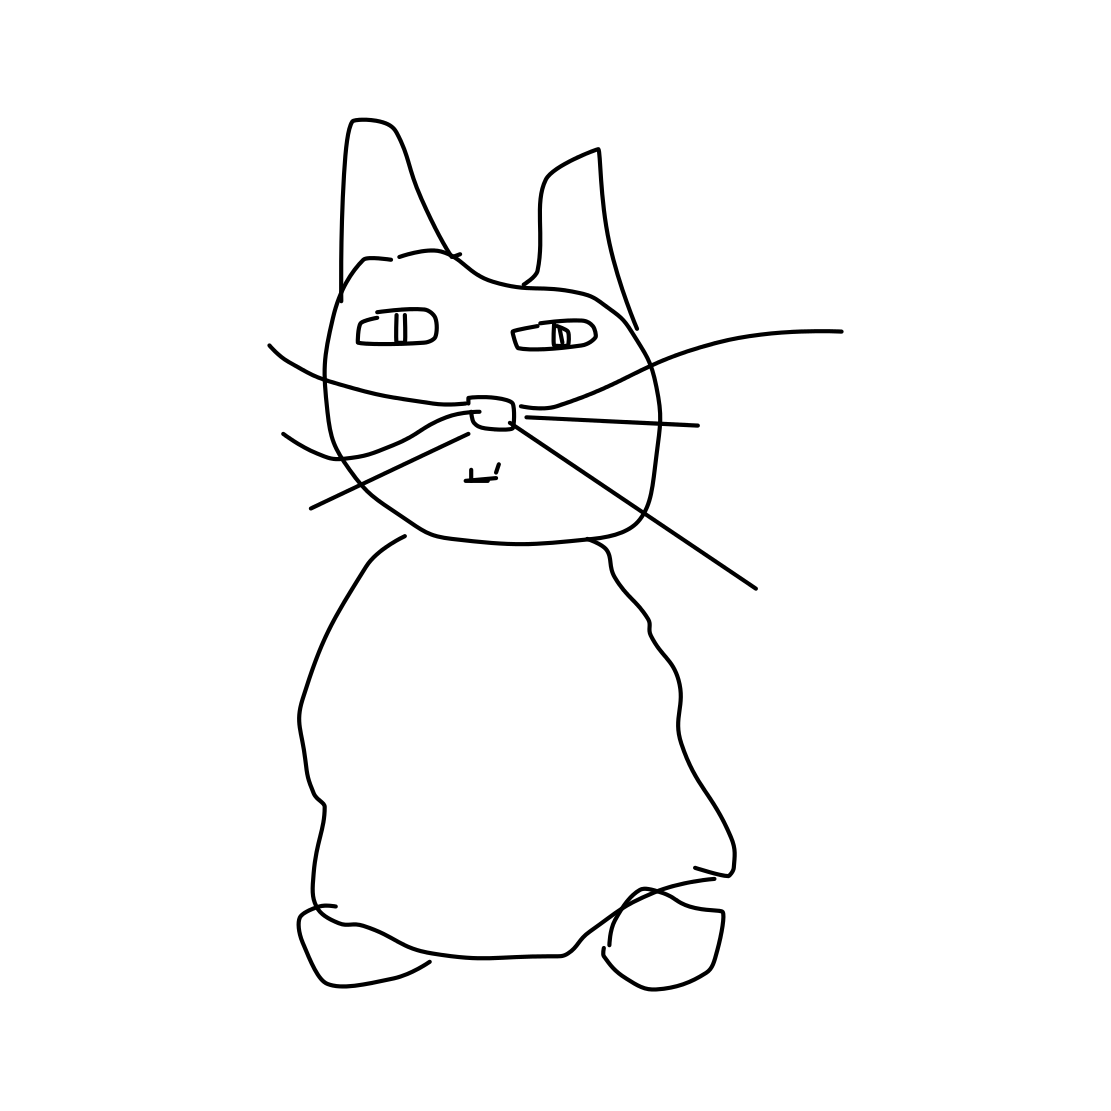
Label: cat